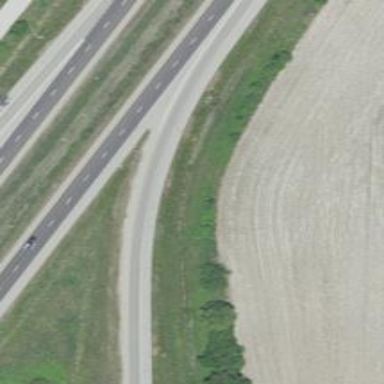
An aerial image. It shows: Motorway link.